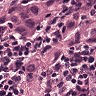
Metastatic tissue present: yes